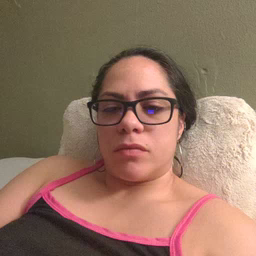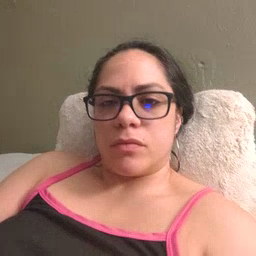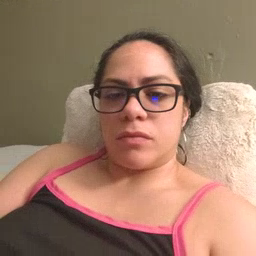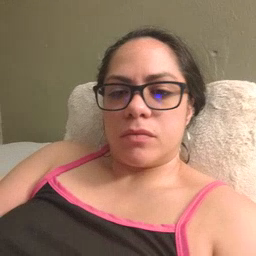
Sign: bye